Field crop: maize
Growth stage: 1
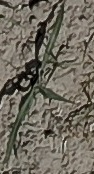
Species: sorghum